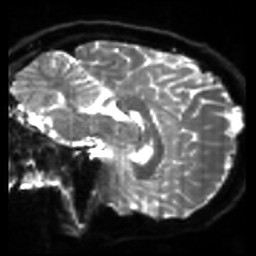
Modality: sbref
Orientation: sagittal
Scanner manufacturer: siemens
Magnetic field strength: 3 T
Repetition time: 4 s
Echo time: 0.0594 s